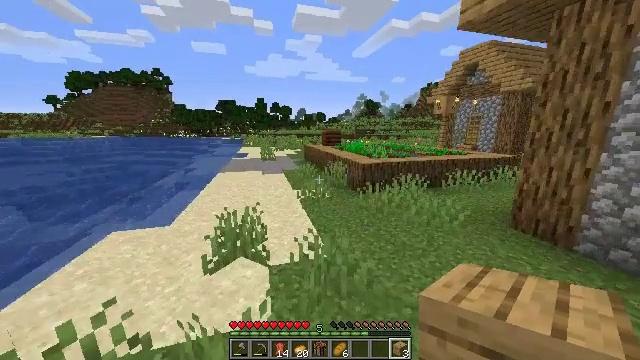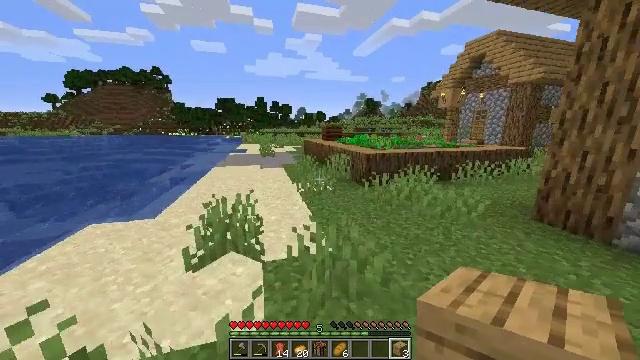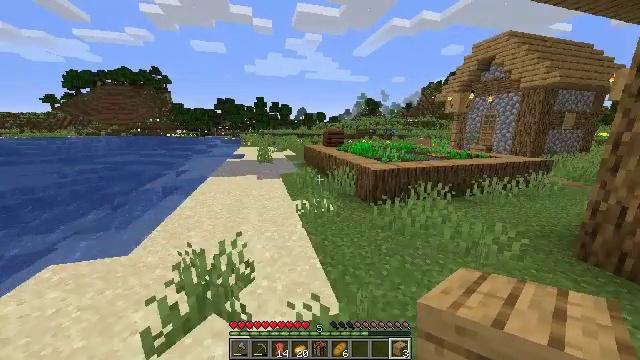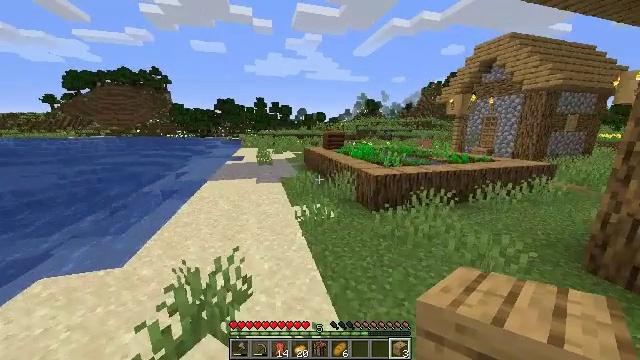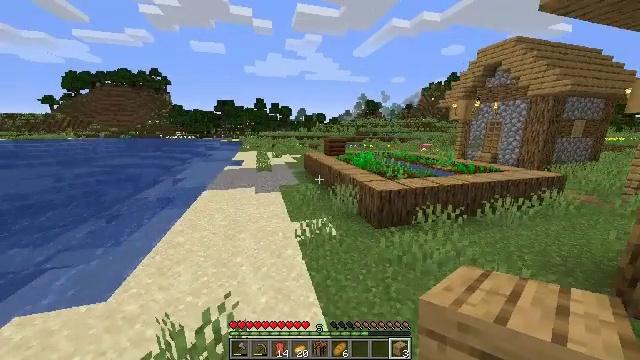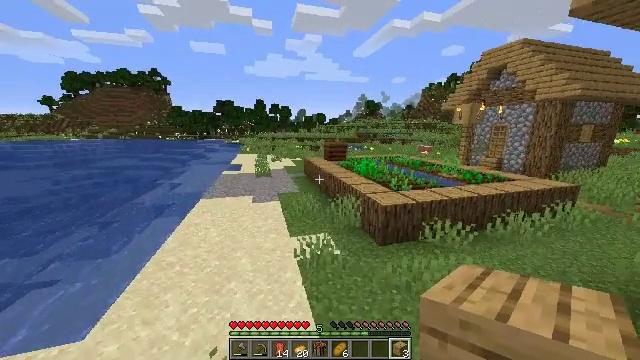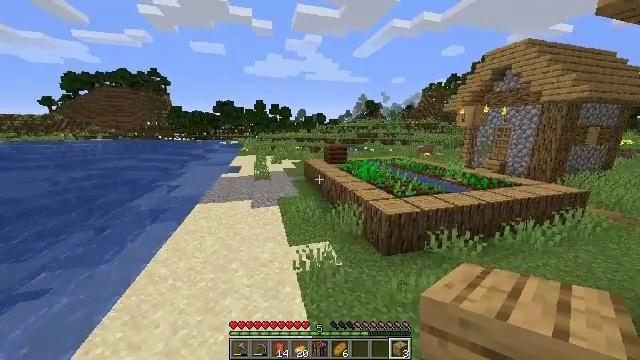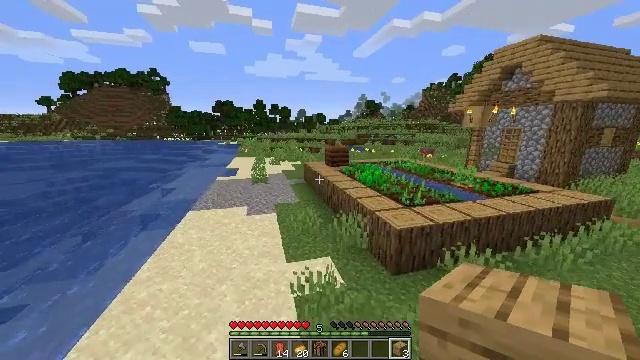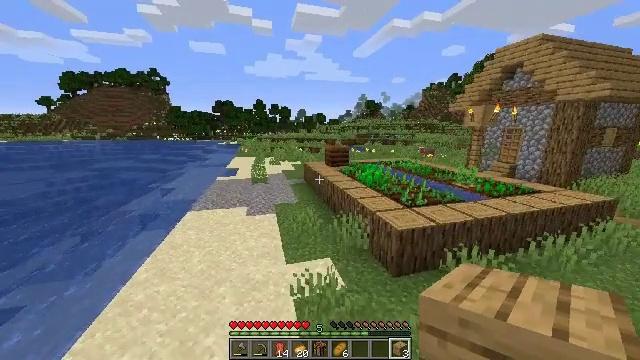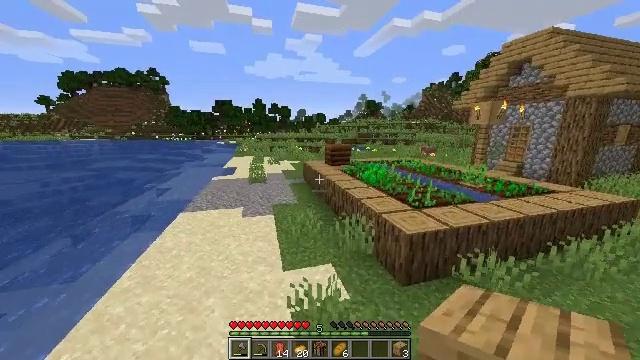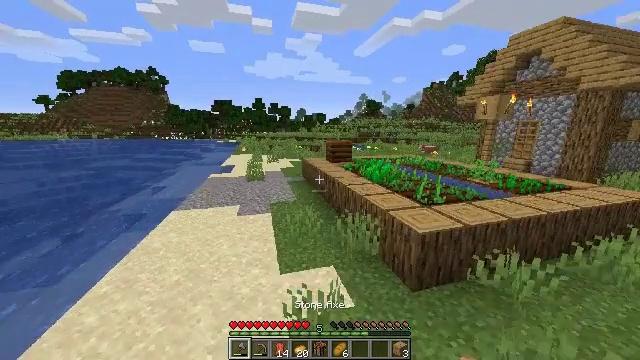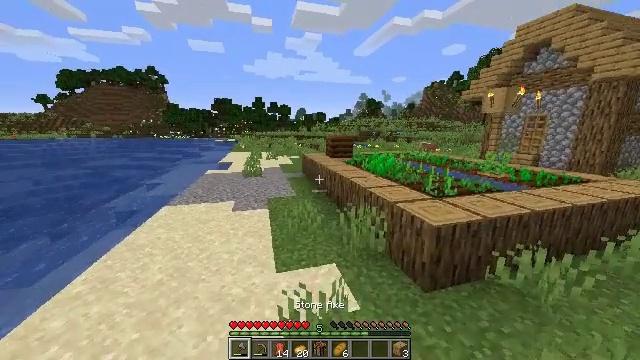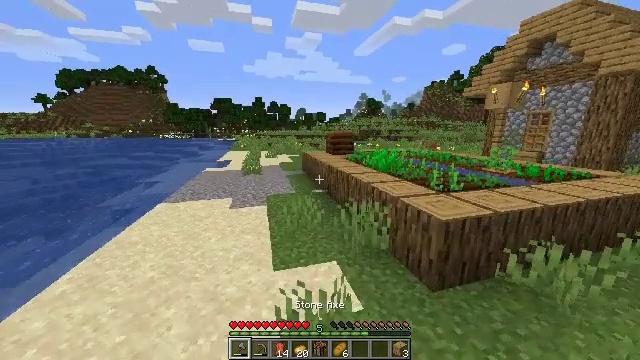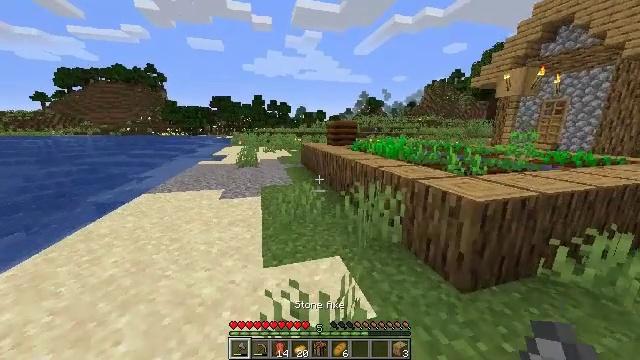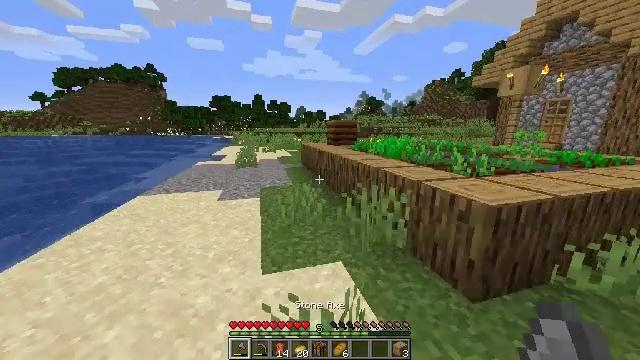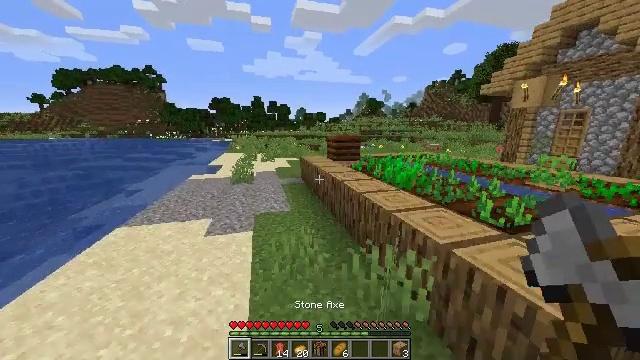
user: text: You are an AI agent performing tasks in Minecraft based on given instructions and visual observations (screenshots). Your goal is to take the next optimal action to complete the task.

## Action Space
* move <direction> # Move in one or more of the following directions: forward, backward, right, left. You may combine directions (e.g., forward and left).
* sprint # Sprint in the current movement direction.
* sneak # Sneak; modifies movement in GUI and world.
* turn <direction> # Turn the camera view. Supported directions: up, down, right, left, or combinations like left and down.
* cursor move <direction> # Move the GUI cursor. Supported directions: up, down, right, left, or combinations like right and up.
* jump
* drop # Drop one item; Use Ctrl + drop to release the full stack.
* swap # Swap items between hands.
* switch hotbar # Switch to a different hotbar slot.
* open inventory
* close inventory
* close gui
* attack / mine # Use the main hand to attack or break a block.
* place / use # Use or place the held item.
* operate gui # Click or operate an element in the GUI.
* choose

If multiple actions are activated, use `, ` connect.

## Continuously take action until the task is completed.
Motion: motion action
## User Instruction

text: Remove the existing composter.
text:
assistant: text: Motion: move forward, sprint, jump
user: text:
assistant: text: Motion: move forward, sprint, jump
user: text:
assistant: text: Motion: move forward, sprint, jump
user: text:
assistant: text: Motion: move forward, jump
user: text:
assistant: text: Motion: move forward, jump
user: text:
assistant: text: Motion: move forward, jump
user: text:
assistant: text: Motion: move forward, jump
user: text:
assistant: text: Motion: move forward, jump
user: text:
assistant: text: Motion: move forward, jump, switch to hotbar 1
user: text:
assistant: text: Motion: move forward, jump, switch to hotbar 1
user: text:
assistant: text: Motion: move forward, jump, switch to hotbar 1
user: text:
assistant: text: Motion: move forward, jump
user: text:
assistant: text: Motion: move forward, jump
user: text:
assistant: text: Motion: move forward, jump
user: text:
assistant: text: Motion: move forward, jump
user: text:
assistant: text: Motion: move forward, jump
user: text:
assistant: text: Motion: move forward, jump
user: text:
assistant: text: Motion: move forward, jump
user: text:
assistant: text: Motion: move forward, jump
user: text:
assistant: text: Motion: move forward, turn right, jump
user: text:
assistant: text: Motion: move forward, sprint, turn right, jump
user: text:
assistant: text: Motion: move forward, sprint, jump
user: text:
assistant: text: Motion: move forward, sprint, jump
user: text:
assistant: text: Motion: move forward, sprint, jump
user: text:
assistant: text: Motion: move forward, sprint, jump
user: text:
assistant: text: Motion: move forward, sprint, jump
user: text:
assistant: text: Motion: move forward, sprint, turn right, jump
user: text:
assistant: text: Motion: move forward, sprint, turn right and down, jump
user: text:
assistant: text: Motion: move forward, sprint, turn right and down, jump
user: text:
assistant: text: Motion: move forward, turn right and down